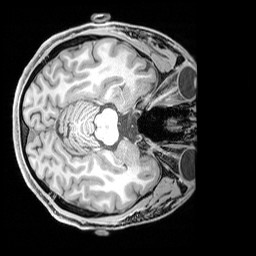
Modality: T1w
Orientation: axial
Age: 26
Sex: male
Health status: healthy
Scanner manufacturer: siemens
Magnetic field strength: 3 T
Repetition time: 1.65 s
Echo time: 0.00182 s